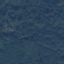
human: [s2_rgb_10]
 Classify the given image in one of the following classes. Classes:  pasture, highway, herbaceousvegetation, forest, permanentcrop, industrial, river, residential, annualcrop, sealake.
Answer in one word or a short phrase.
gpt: Forest